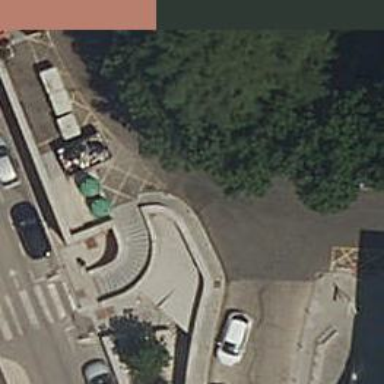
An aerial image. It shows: Steps with paved surface.